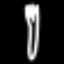
Label: fork